Question: I have the following table:

I only want to count each rows which look like that: 'K,0,1'
I tried
'=AND(COUNTIF(A:A;"K");COUNTIF(B:B;0);COUNTIF(C:C;1))'
However that only gives me a boolean value back and does not count?
I really appreciate your suggestions!
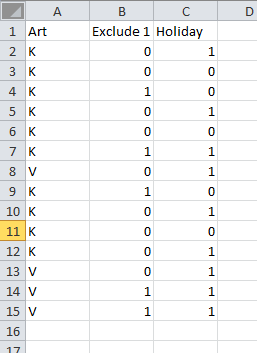
Answer: 'COUNTIFS' extends the usefulness of the 'COUNTIF' function by allowing you to specify from 2 to 127 criteria rather than just one as in COUNTIF.
'COUNTIFs(A:A;"K";B:B;0;C:C;1)' It should work fine. And solution is already stated by 'simoco' via comment.
Let me know, if it works.